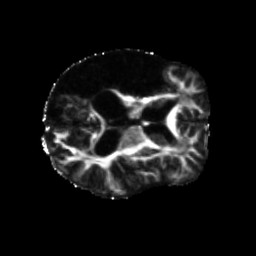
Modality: FA
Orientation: axial
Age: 51
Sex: male
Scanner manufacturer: siemens
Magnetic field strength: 3 T
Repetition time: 5.47 s
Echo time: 0.0854 s